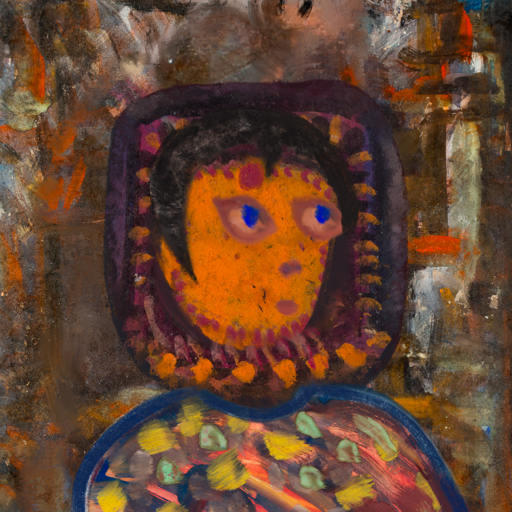
Background: GypsyQueen, Head And Neck Side: Doll_w_Hair, Face Side: Mother_And_Son_Mother, Bust: Mother_And_Son_Mother, Hair Side: Roy_Bahadur, Head Accessory: Blank, Second Necklace: Blank, Necklace: Blank, Baby: Blank